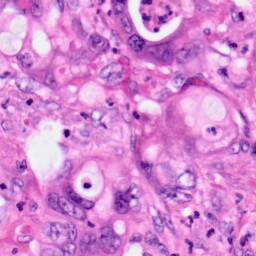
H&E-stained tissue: Pancreatic